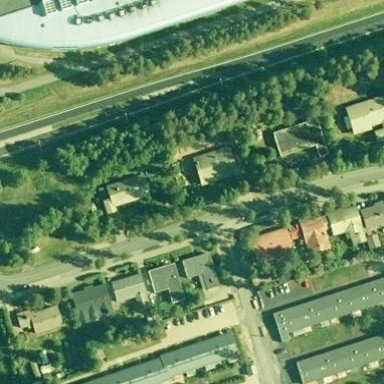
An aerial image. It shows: Kindergarten.